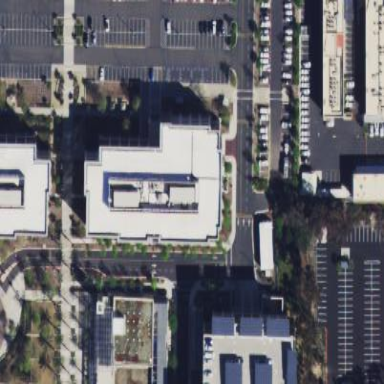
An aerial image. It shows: Public building.